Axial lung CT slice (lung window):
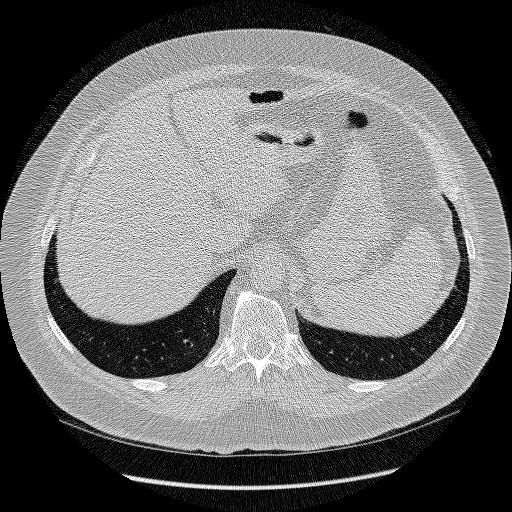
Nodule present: no